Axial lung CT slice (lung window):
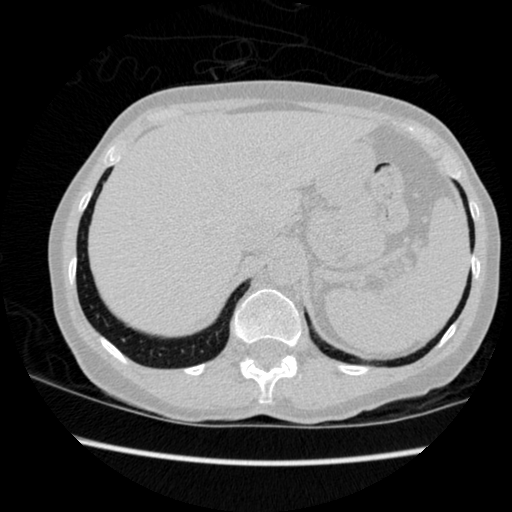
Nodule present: no